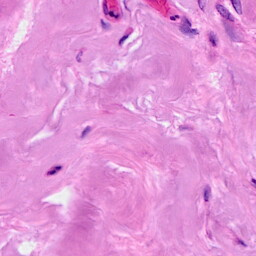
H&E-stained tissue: Breast